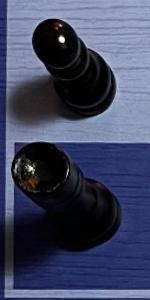
Label: Rook_Black